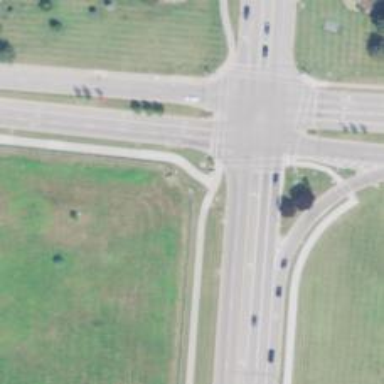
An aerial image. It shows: Crossing on the road with line markings.